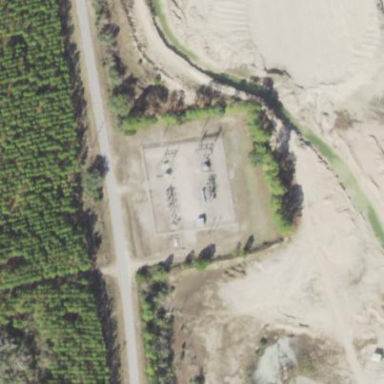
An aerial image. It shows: Distribution level power substation surrounded by fence.